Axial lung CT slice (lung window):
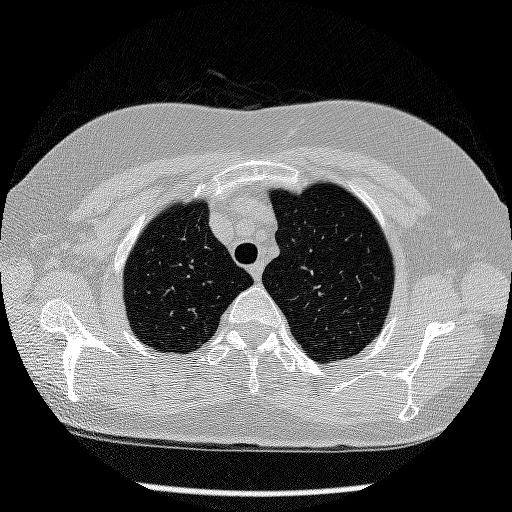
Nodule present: no